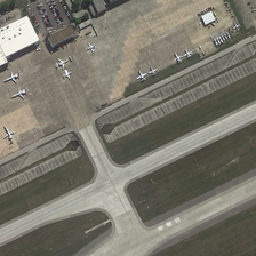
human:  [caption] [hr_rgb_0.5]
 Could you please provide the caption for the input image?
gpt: Some planes were parked near several buildings with parking lots at the airport.

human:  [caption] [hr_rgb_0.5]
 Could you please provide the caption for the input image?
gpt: Some planes were parked near several buildings with airport parking lots.

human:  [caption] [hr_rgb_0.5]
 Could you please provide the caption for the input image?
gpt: A large number of cars were parked near the airport plain.

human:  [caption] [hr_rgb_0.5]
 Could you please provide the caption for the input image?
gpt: many of the planes were docked on the wide .

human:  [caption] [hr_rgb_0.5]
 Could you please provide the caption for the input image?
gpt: There are a lot of cars parked near the airport plain.